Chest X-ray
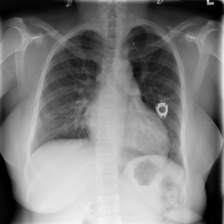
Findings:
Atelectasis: negative
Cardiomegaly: negative
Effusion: negative
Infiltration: positive
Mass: negative
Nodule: negative
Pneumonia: negative
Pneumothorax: negative
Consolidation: negative
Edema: negative
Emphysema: negative
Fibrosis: negative
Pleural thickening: negative
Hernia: negative